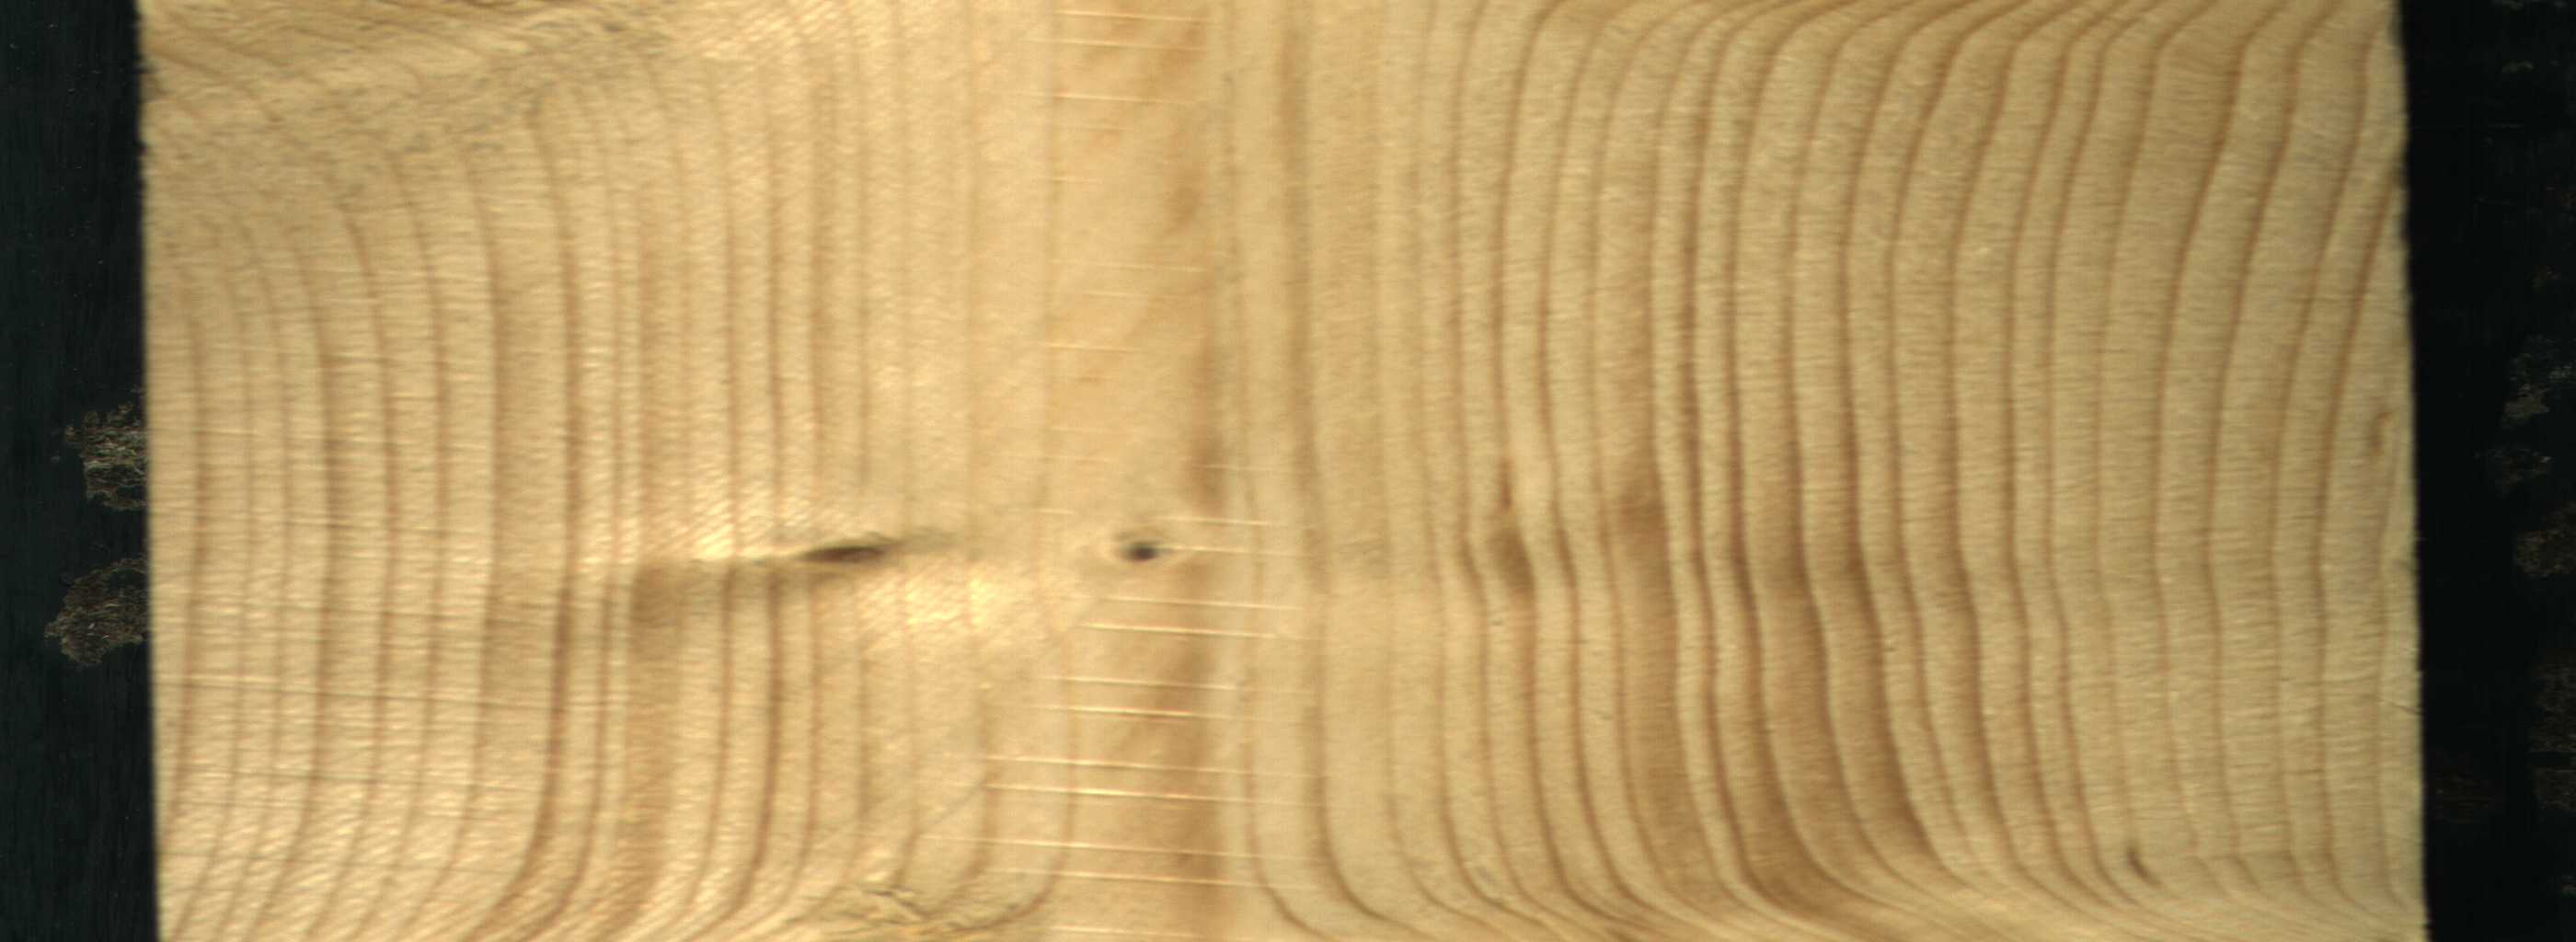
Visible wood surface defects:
Dead_Knot
Live_Knot